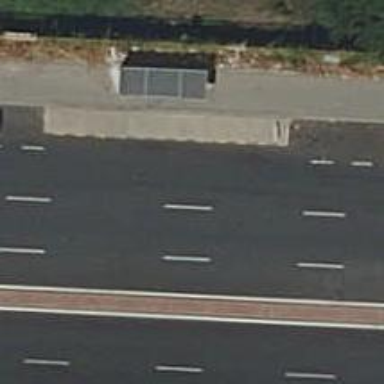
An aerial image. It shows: Public transport stop position.